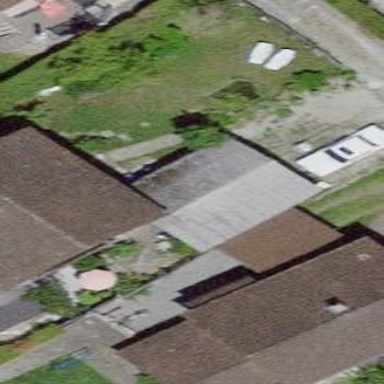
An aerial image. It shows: Garage.